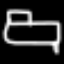
Label: bed